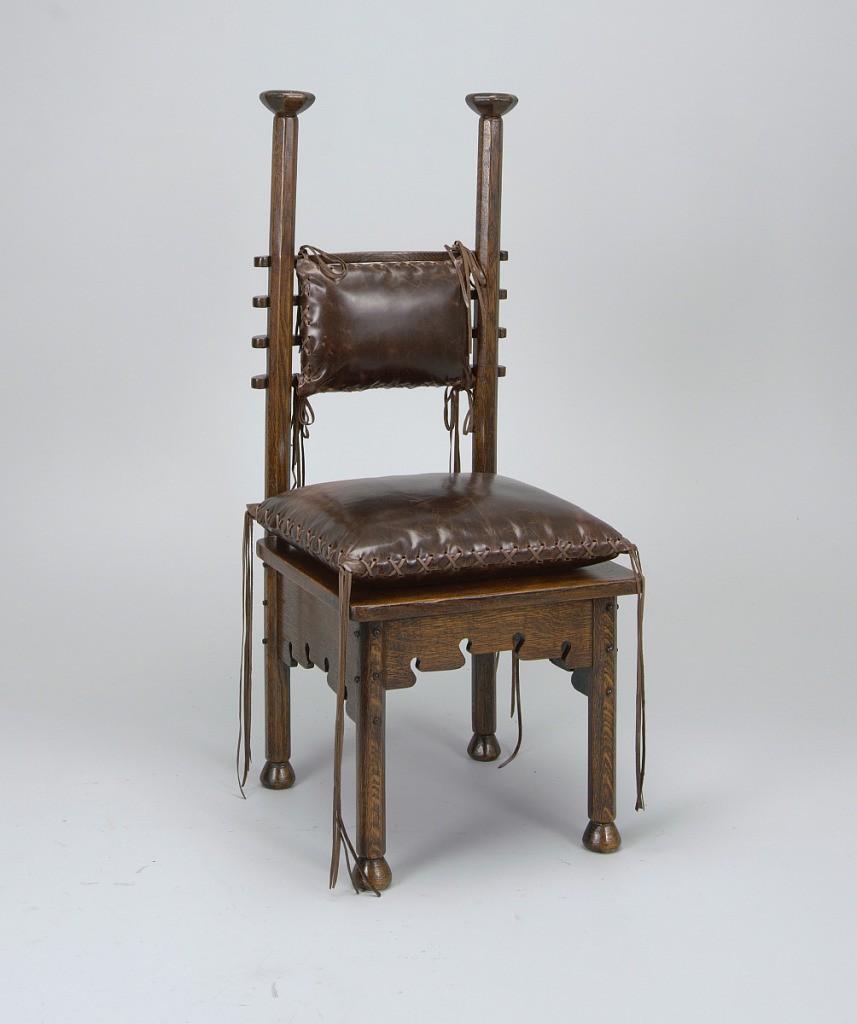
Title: side chair
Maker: Charles Rohlfs, 1853–1936
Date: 1901
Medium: oak, leather cushions (modern replacements)
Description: High-backed side chair; oak frame composed of two posts culminating in octagonal stiles at top; seat back of four curved horizontal elements. Square seat with slit cut in top rear; apron with curved bottom edges incorporating notch. Four legs ending in eight-sided bun feet. Replacement cushions of dark brown leather with leather lanyards at corners; rectangular back cushion tied to horizontal elements of chair frame; square seat cushion rests on seat, multiple lanyards at each corner hanging to floor.